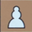
Piece: wP